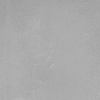
Atmospheric dust classification: dusty